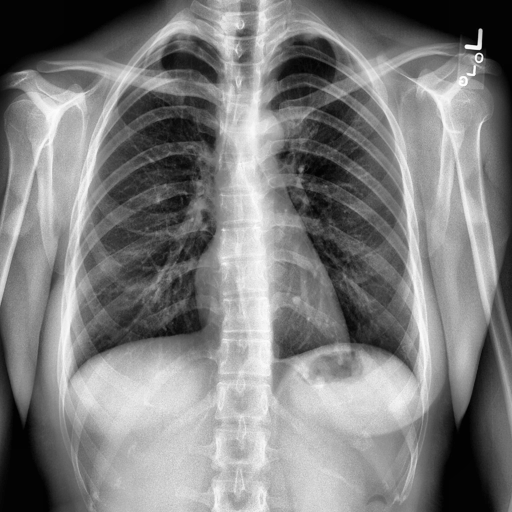
Finding: NORMAL